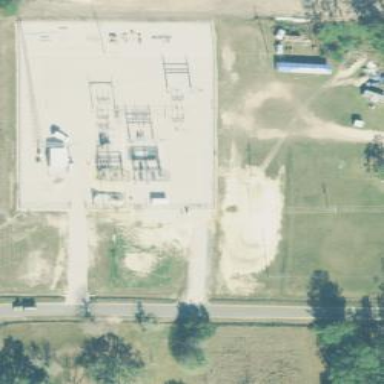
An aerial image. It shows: Distribution substation surrounded by fence.